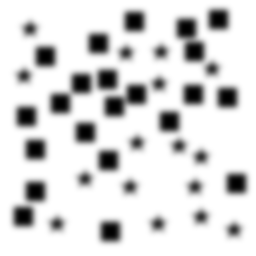
Squares: 22
Triangles: 0
Stars: 16
Total shapes: 38